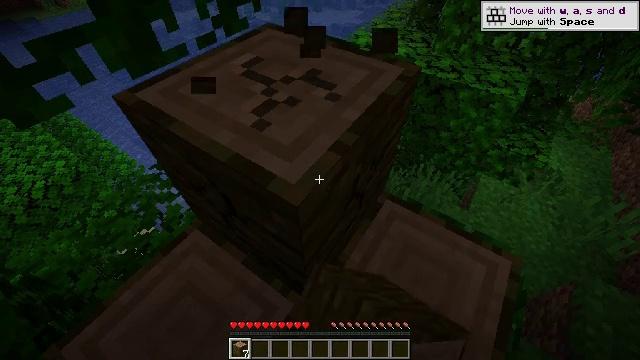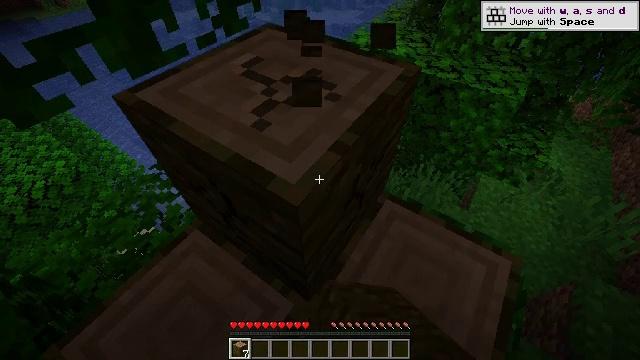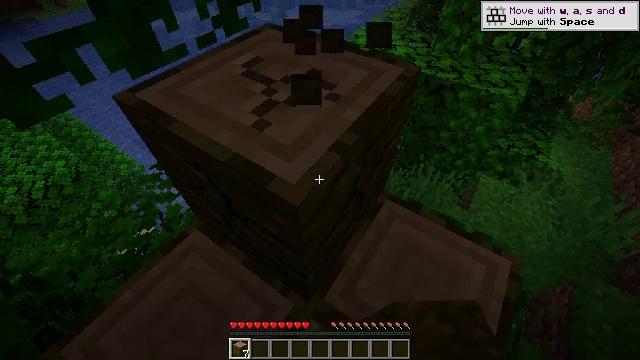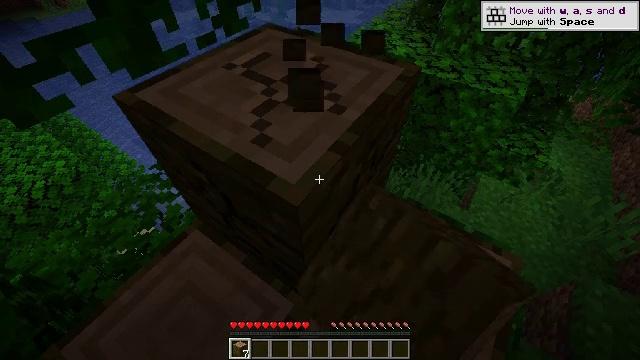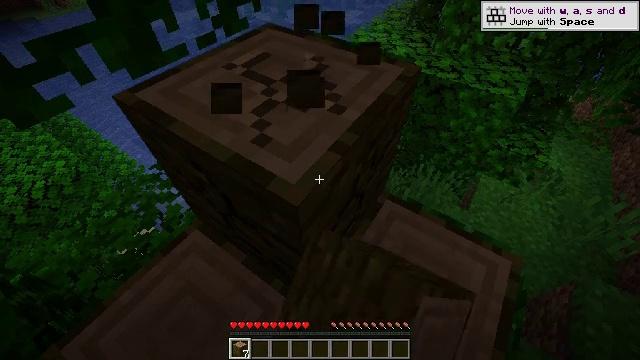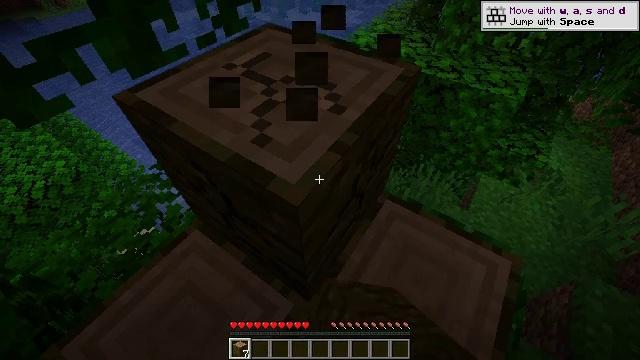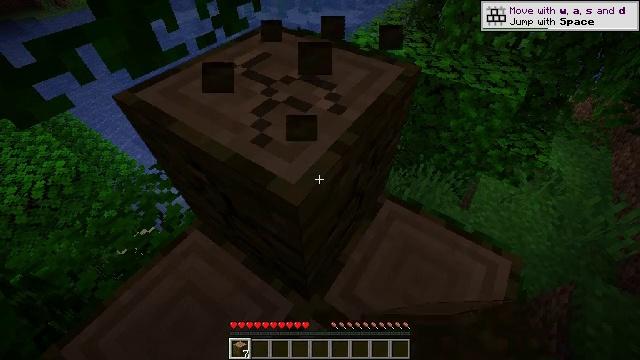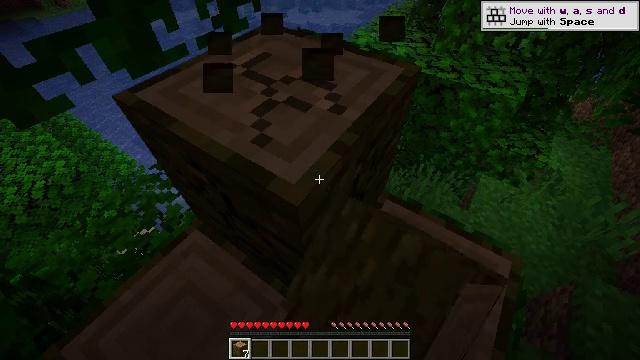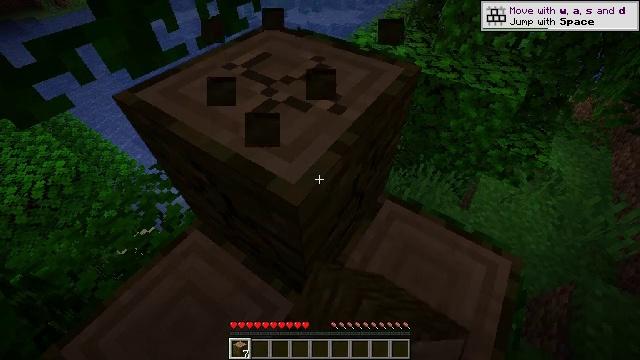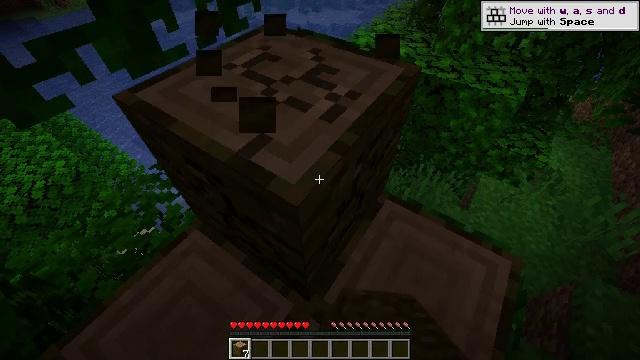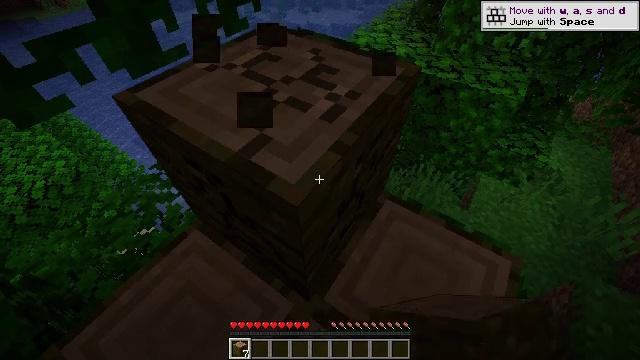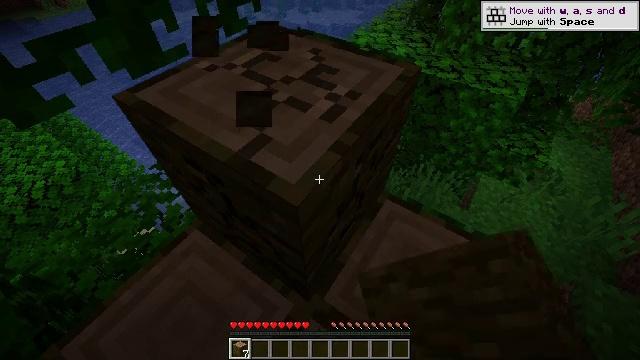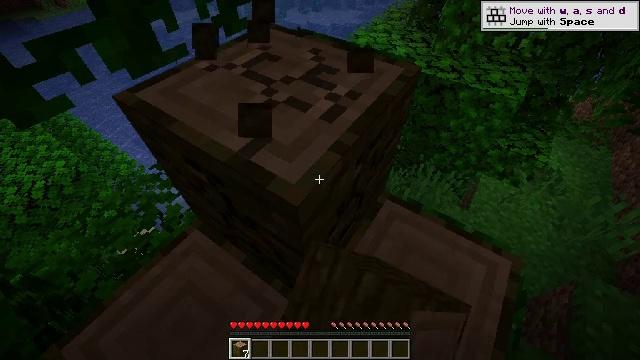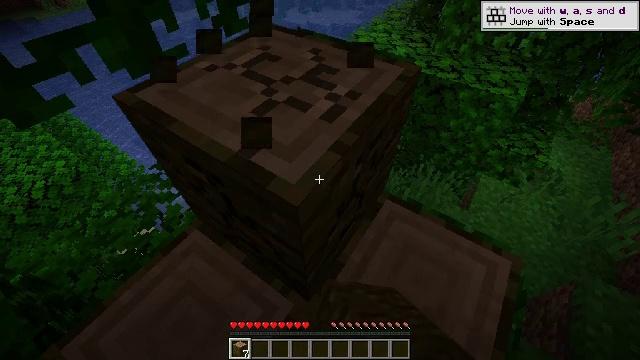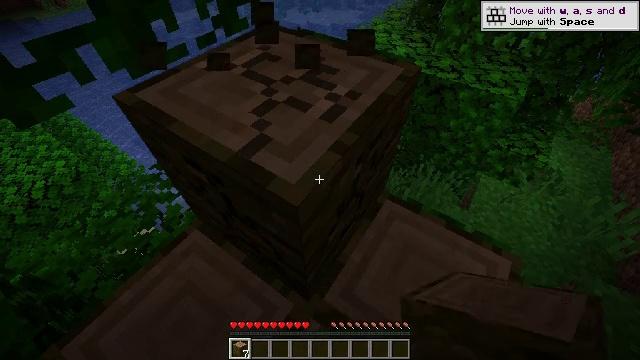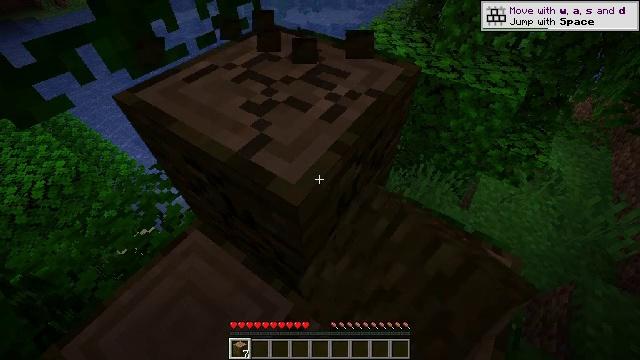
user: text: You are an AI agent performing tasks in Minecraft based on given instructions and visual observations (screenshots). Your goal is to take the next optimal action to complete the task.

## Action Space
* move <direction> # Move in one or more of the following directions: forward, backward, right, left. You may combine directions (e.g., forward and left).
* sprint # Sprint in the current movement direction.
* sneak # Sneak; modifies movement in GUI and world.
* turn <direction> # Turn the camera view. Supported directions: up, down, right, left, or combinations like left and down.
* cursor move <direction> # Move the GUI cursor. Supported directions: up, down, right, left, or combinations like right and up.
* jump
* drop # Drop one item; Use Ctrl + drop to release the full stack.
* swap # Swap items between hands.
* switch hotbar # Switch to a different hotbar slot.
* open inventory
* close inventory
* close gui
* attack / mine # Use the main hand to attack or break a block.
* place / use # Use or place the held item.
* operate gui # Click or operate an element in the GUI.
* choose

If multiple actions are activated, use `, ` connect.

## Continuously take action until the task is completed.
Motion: motion action
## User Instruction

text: Break the jungle log to gather wood.
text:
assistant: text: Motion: attack / mine
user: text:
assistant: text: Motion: attack / mine
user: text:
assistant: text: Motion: attack / mine
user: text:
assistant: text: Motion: attack / mine
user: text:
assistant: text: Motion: attack / mine
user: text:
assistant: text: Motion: attack / mine
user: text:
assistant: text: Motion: attack / mine
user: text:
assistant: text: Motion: attack / mine
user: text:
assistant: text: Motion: attack / mine
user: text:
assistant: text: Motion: attack / mine
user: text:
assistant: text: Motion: attack / mine
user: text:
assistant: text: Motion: attack / mine
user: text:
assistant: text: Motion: attack / mine
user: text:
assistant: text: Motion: attack / mine
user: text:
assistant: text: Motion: attack / mine
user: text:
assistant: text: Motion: attack / mine
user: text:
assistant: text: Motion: attack / mine
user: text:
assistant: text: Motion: attack / mine
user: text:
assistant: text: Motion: attack / mine
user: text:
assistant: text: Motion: attack / mine
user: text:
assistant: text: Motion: attack / mine
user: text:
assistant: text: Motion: attack / mine
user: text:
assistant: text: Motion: attack / mine
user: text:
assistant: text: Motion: attack / mine
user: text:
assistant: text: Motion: attack / mine
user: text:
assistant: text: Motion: attack / mine
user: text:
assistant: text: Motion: attack / mine
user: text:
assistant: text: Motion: attack / mine
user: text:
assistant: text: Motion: attack / mine
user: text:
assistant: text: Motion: attack / mine